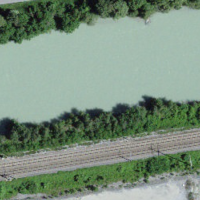
EUNIS habitat code: 15
Species observed at this site:
Phylloscopus collybita
Alcedo atthis
Motacilla cinerea
Anthus spinoletta